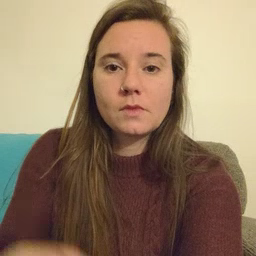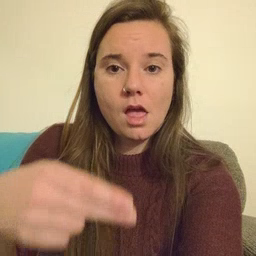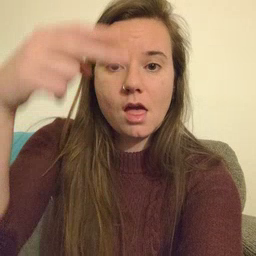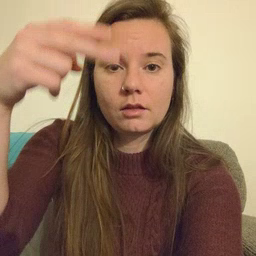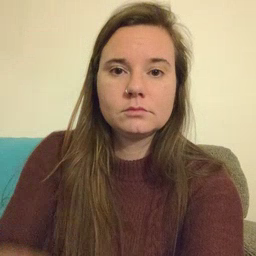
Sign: high